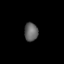
Tissue: lung
Cell type: Epithelial cells
Senescence score: 0.2381
Nuclear area (px): 246
Mean DAPI intensity: 100.24